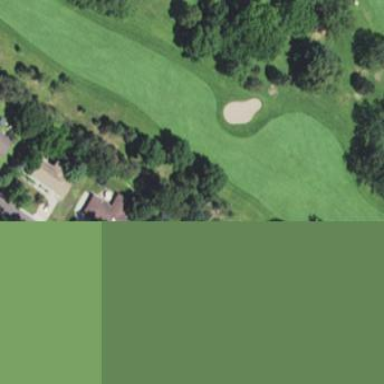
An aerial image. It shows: Area with grass used as rough in golf course.